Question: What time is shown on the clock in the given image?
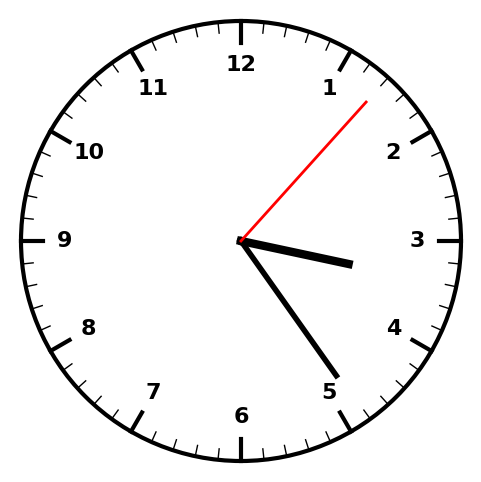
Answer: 03:24:07